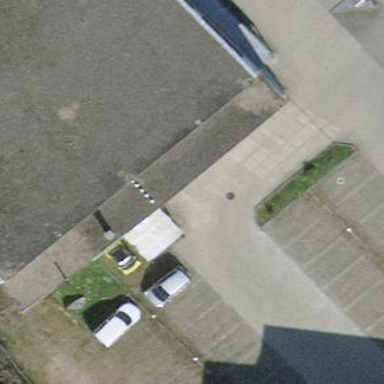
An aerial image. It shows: Industrial building.